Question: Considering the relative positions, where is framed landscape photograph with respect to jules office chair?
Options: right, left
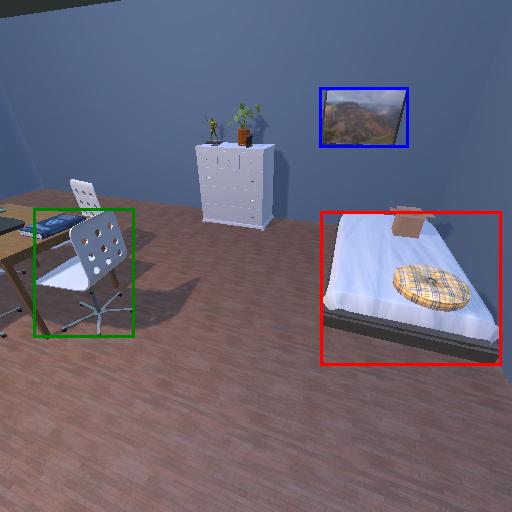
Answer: right